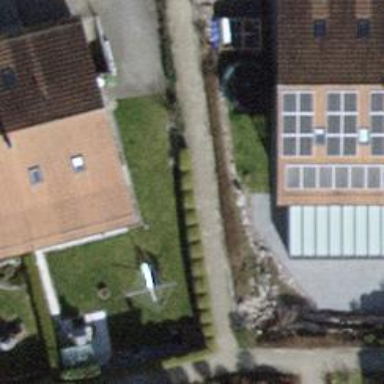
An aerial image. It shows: Gabled roof house.